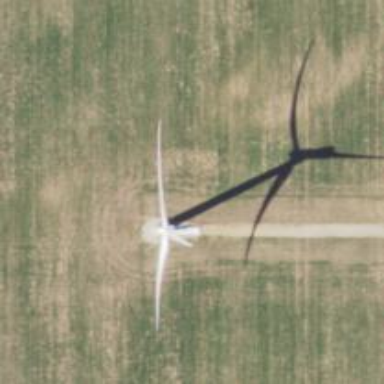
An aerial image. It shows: Wind turbine generator that utilizes wind as its source for generating electricity. It is of the horizontal axis type.